Brain MRI, t2w sequence, axial 2D slice.
Patient: age 29, sex F, weight 95 kg, height 1.95 m
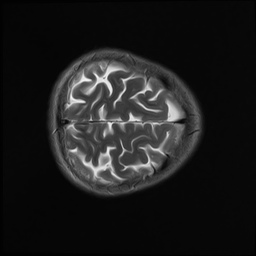